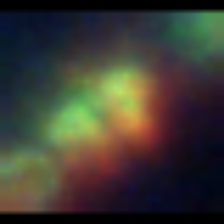
Taxon: Diatom_aggregate
Group: Diatoms